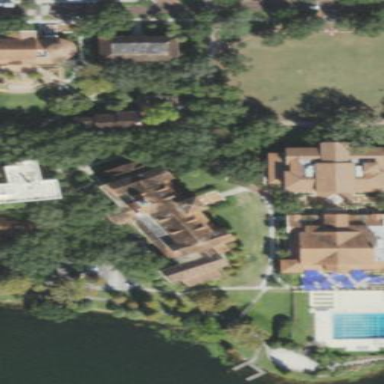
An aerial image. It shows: Building that serves as library.